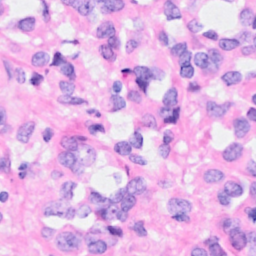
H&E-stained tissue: Breast